Question: Count the number of objects in the diagram.
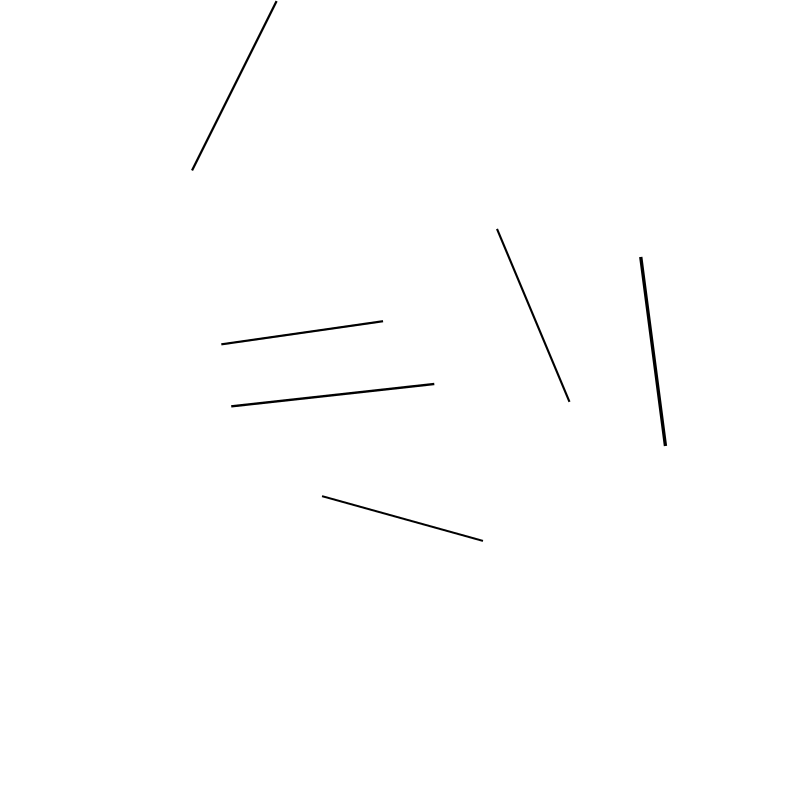
Answer: 6